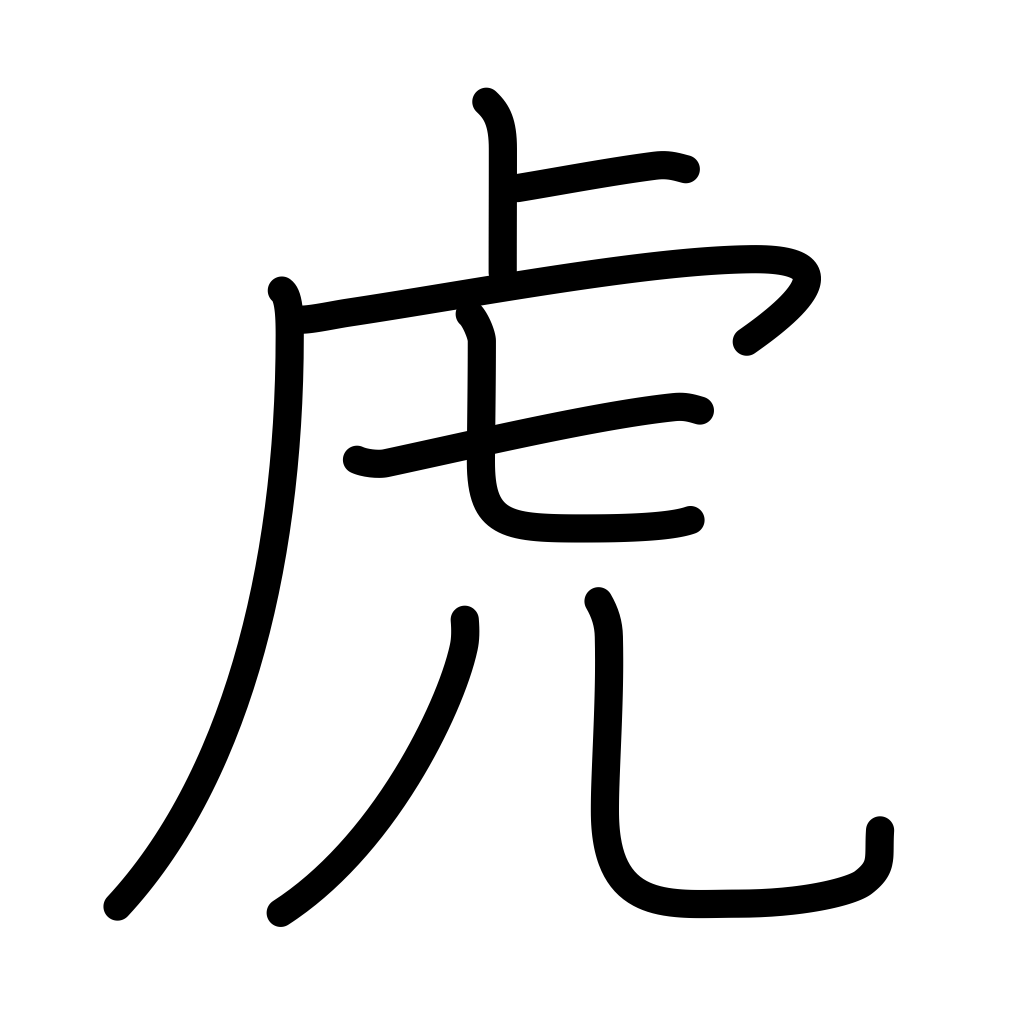
Meaning: tiger, drunkard